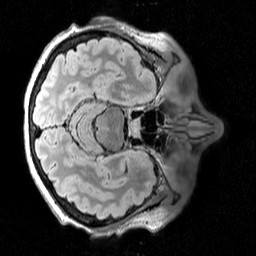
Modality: T2w
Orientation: axial
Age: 63
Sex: female
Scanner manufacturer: siemens
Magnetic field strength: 3 T
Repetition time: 5 s
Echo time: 0.386 s